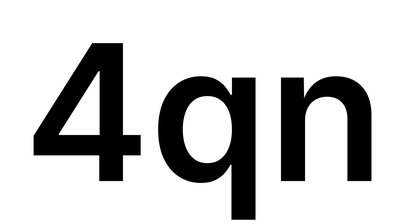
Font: Inter_SemiBold